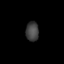
Tissue: skin
Cell type: Epithelial cells
Senescence score: 0.2625
Nuclear area (px): 243
Mean DAPI intensity: 65.588